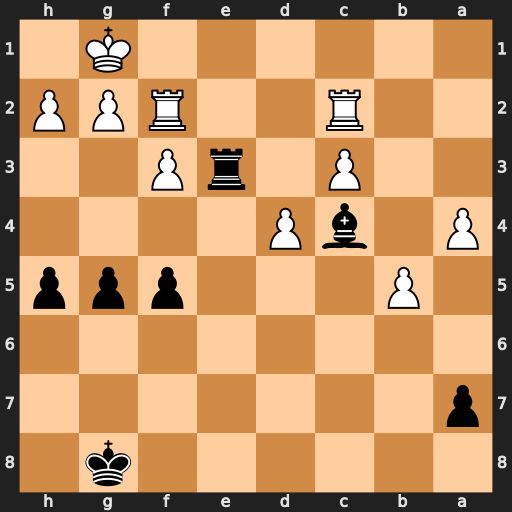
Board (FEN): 6k1/p7/8/1P3ppp/P1bP4/2P1rP2/2R2RPP/6K1
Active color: b
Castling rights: -
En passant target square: -
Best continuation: Re1+ Rf1 Rxf1#